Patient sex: M
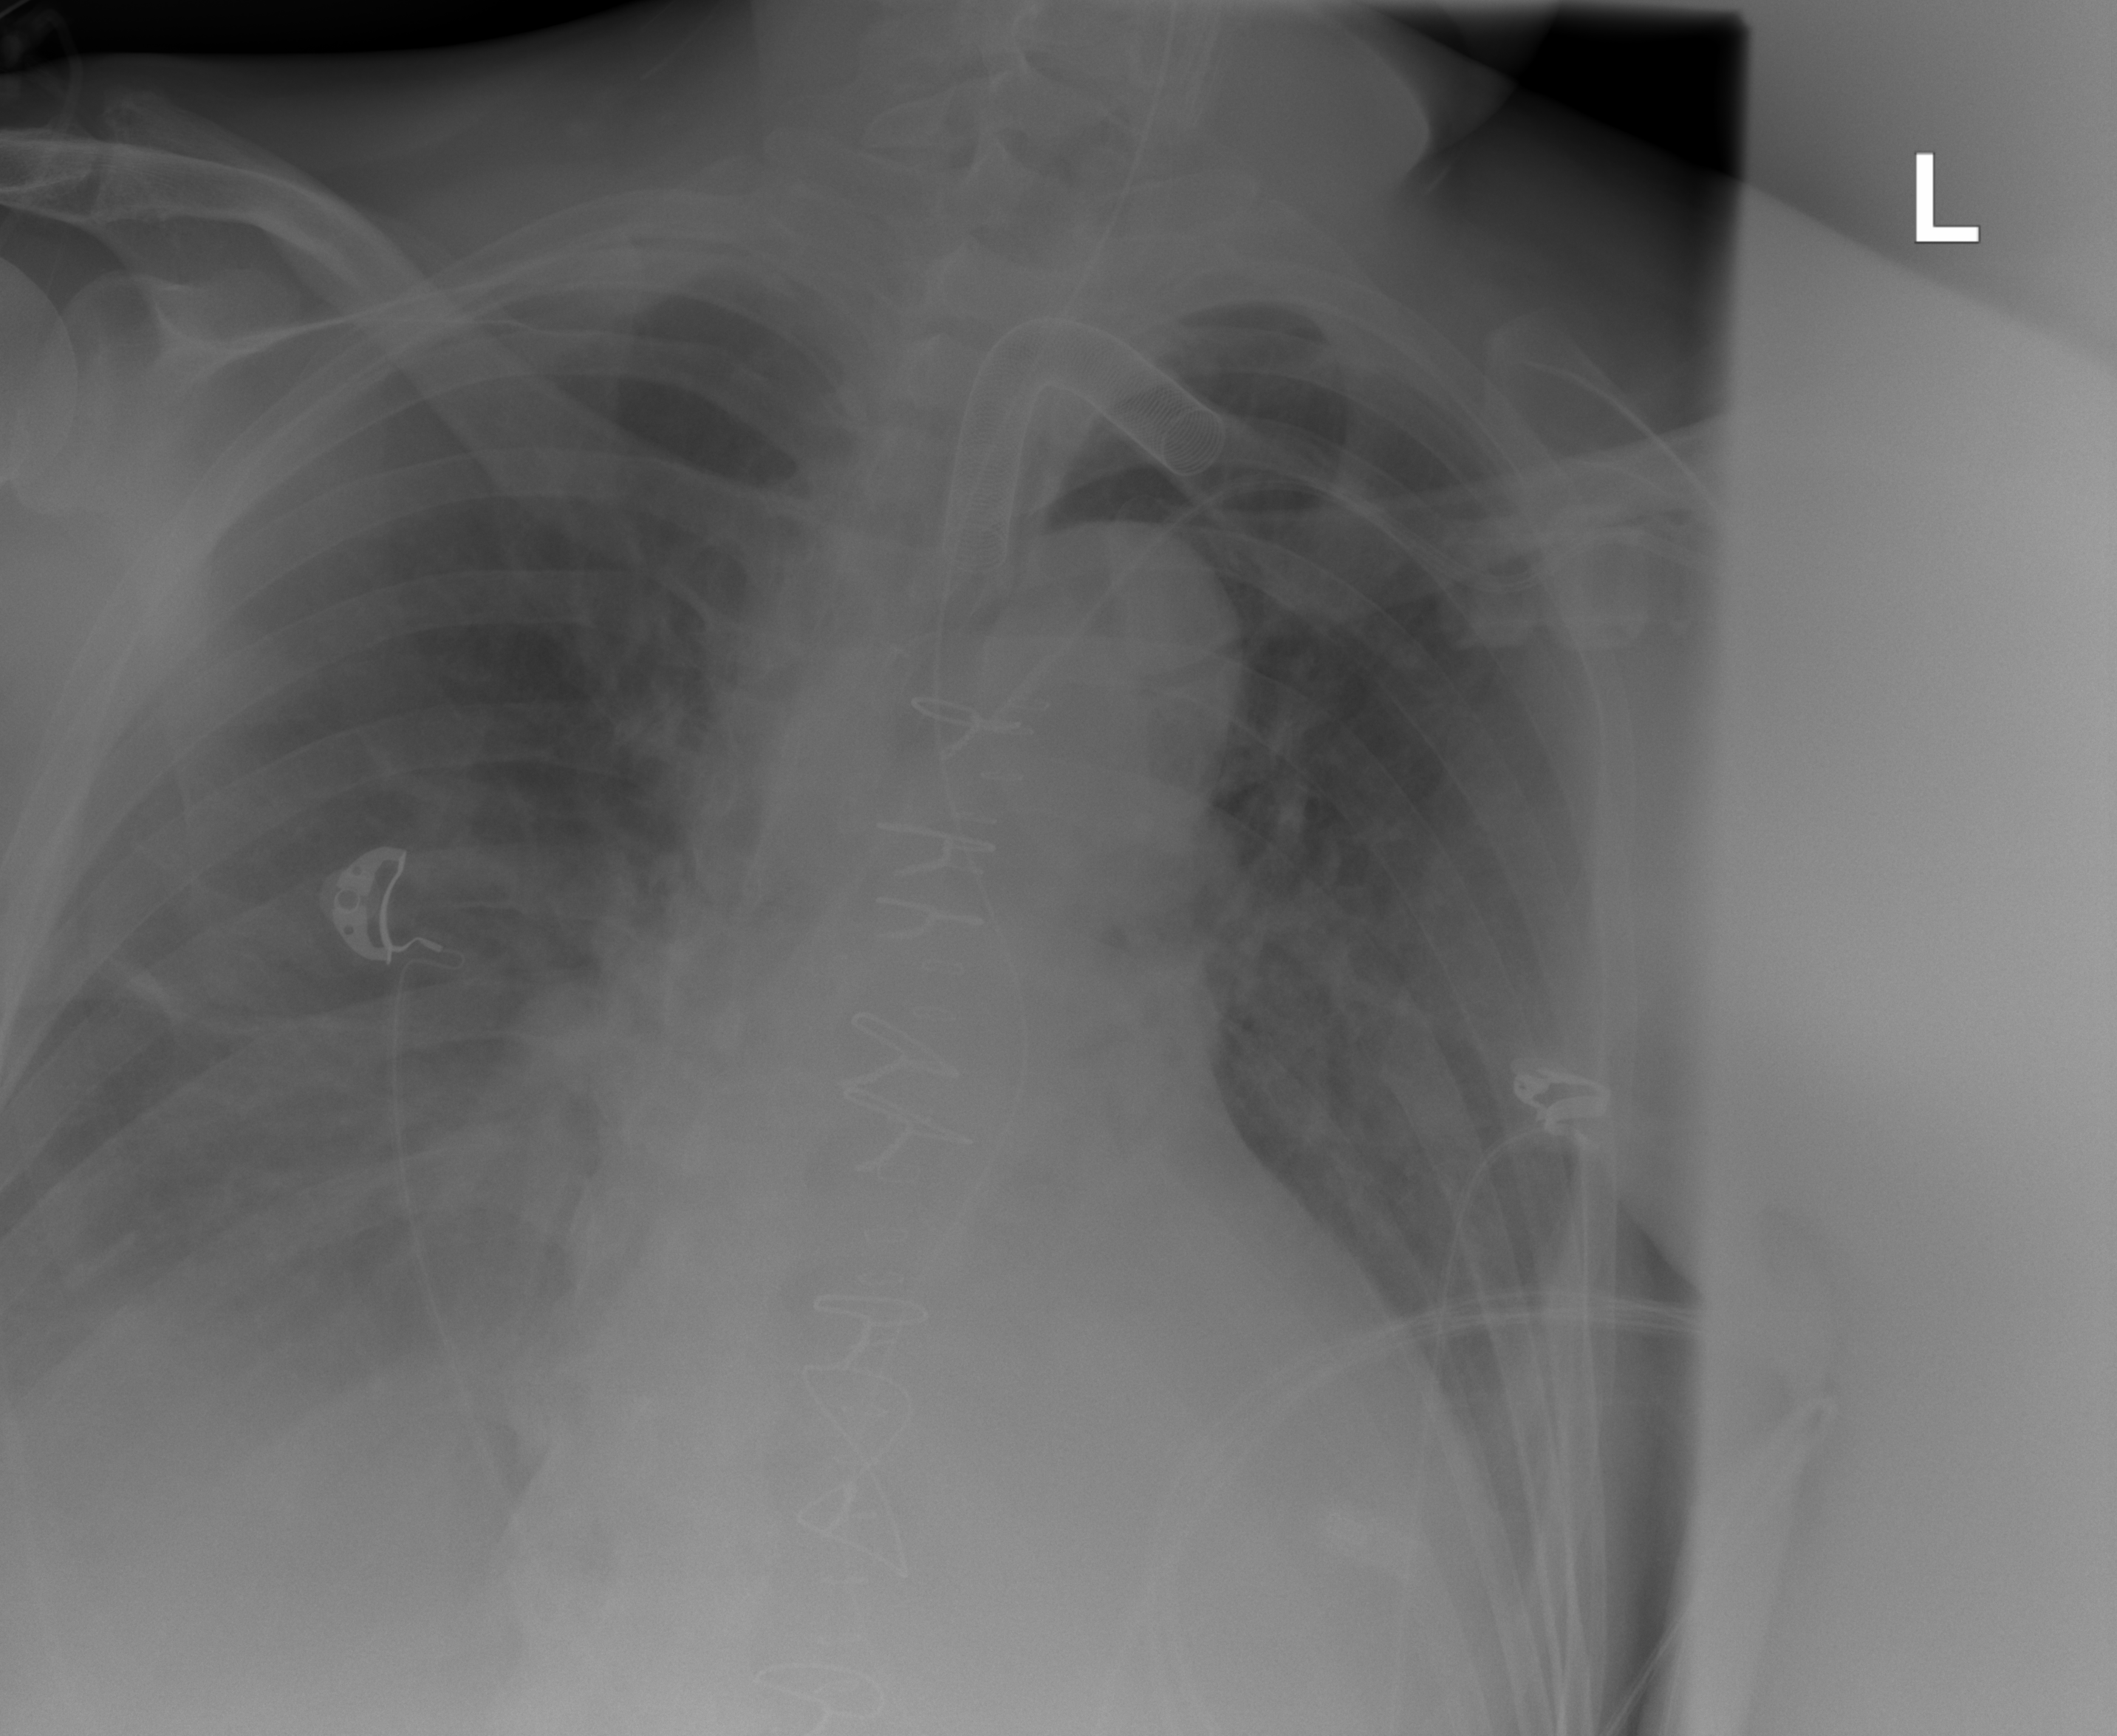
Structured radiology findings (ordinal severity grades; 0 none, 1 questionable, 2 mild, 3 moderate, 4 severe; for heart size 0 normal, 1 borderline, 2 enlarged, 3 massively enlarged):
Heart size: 2
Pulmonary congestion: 0
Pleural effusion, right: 2
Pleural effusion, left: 1
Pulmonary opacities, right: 1
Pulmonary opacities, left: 2
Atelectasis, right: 2
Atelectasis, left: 1